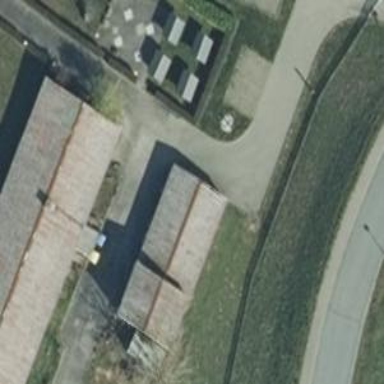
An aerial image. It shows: Commercial building.